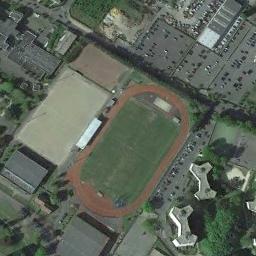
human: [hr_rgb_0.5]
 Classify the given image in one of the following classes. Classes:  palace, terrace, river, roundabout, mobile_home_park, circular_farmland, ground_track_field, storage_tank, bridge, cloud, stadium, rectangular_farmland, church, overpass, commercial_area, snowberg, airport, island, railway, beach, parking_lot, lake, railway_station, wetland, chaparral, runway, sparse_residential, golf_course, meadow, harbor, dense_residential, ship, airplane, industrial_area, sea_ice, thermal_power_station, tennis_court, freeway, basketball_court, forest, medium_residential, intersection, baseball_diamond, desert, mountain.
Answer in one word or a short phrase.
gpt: ground_track_field